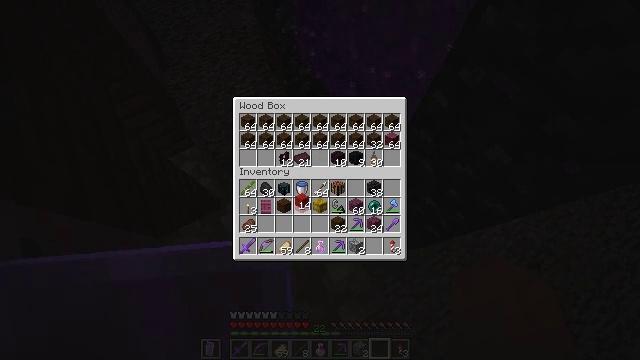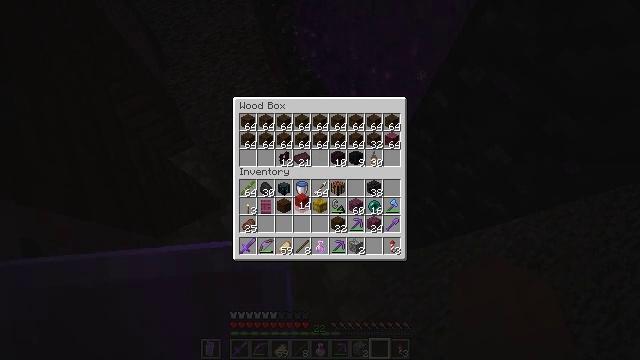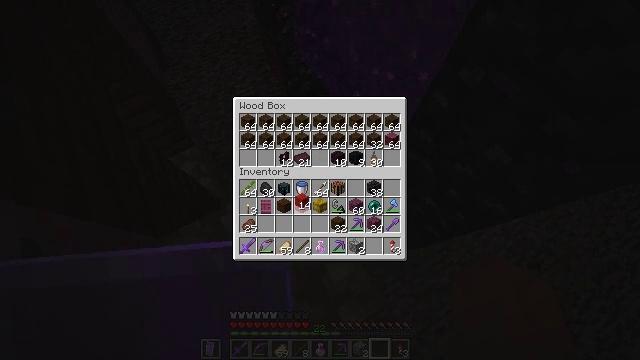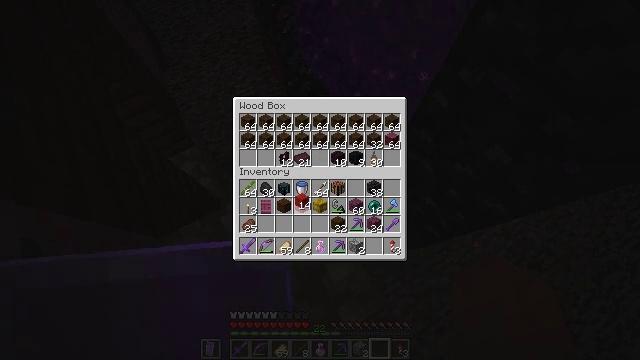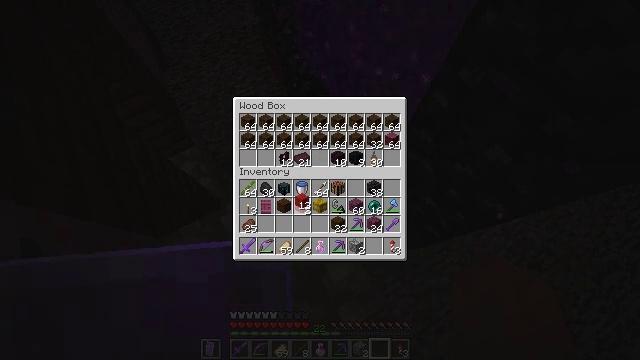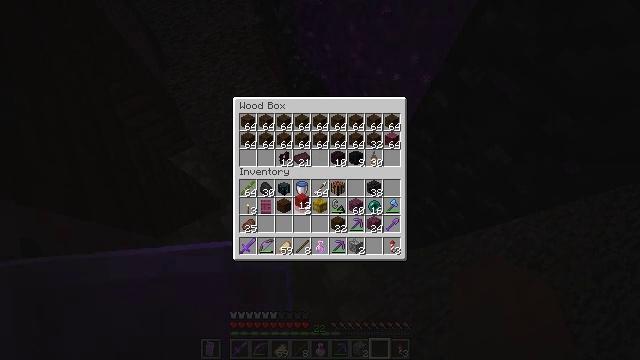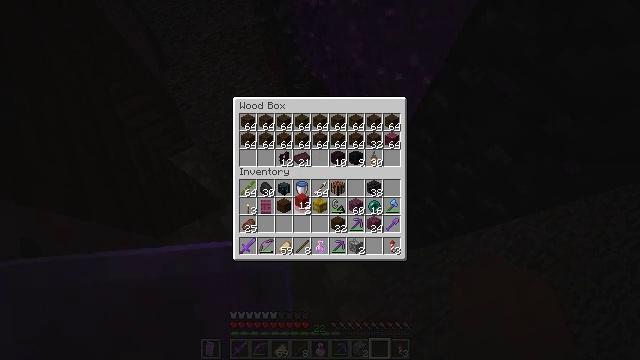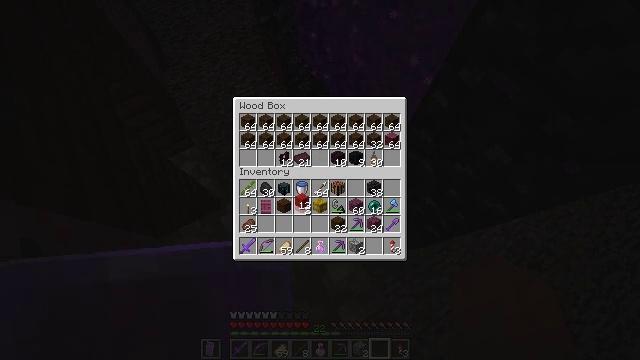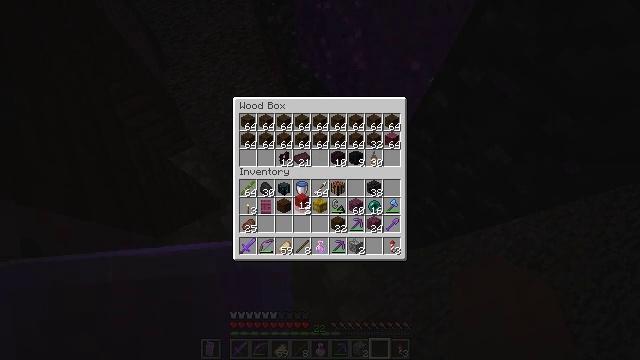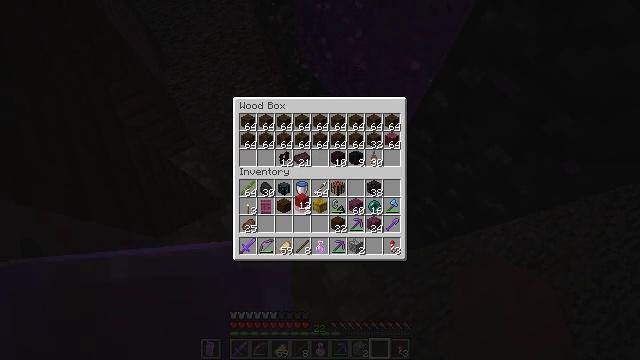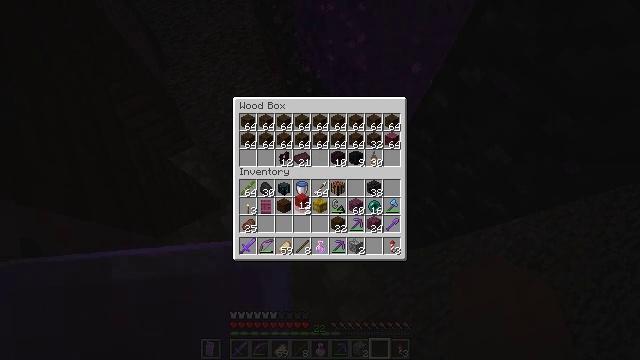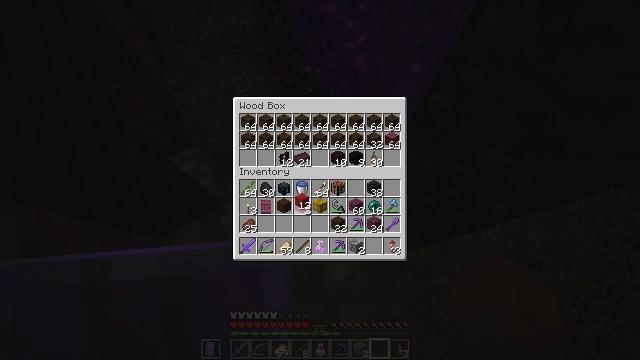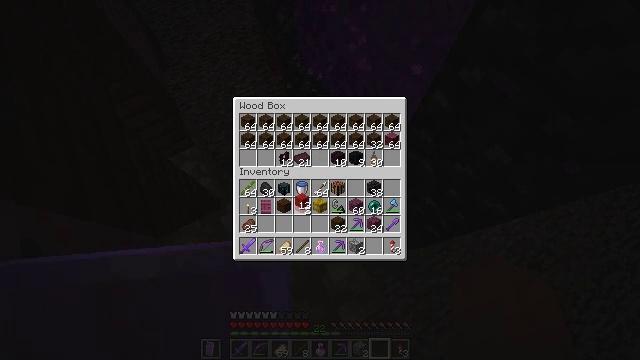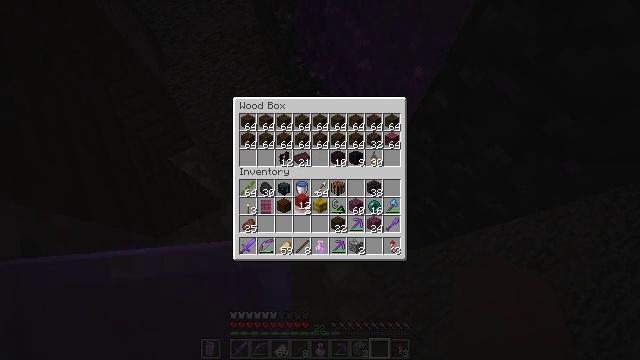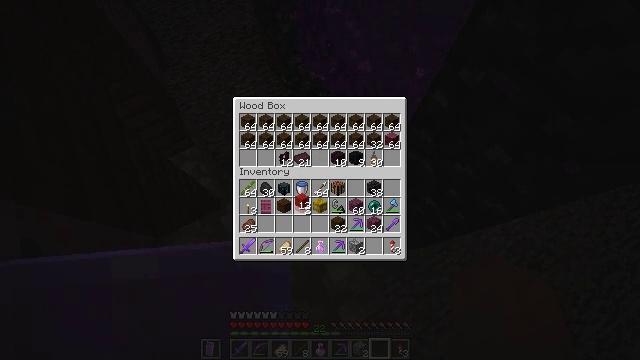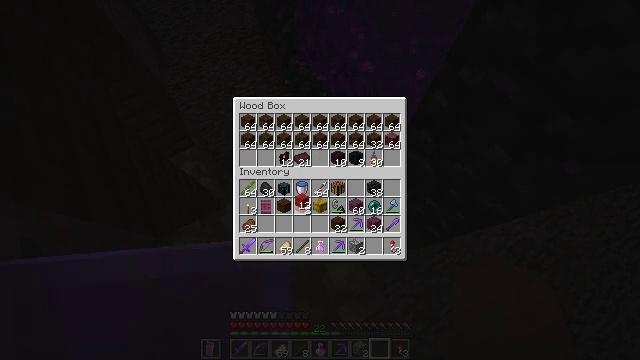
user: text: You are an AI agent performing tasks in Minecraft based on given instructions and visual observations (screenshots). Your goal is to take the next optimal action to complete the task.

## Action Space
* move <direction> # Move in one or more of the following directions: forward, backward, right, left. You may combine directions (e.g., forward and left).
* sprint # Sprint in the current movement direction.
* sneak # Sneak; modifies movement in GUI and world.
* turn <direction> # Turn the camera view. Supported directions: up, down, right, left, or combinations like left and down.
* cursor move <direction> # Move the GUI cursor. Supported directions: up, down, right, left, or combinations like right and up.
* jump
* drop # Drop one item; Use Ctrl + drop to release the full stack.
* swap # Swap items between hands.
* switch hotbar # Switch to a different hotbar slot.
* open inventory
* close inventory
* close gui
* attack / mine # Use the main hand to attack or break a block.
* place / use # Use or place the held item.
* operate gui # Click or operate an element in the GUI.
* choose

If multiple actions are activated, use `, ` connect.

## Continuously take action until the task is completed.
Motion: motion action
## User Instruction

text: craft item red carpet
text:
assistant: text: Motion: use / place
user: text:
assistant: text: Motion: use / place
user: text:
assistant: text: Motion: use / place
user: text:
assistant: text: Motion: no_op
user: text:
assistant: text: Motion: no_op
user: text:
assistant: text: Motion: no_op
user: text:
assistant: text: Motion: no_op
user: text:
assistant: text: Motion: no_op
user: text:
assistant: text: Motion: no_op
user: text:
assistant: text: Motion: no_op
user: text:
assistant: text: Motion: no_op
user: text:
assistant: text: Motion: no_op
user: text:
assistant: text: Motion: no_op
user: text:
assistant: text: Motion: use / place
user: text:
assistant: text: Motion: use / place
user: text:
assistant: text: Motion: use / place
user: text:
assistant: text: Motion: no_op
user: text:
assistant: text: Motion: no_op
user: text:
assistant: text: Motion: use / place
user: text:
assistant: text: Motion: use / place
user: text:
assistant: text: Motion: use / place
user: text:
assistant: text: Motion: no_op
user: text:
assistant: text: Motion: no_op
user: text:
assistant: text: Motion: no_op
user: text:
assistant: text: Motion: no_op
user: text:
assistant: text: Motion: no_op
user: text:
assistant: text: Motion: no_op
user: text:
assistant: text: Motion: no_op
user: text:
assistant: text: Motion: no_op
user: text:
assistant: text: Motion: no_op